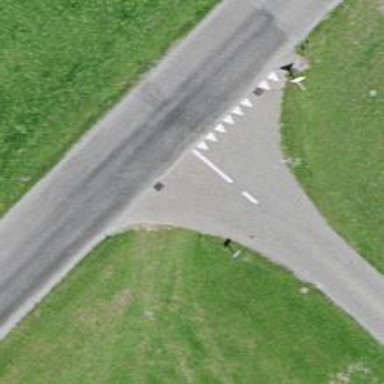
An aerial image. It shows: Road with "give way" sign.